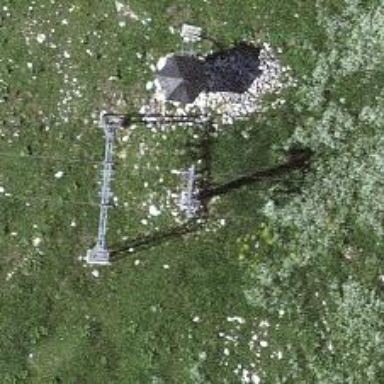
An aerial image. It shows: Pylon used for aerialway.